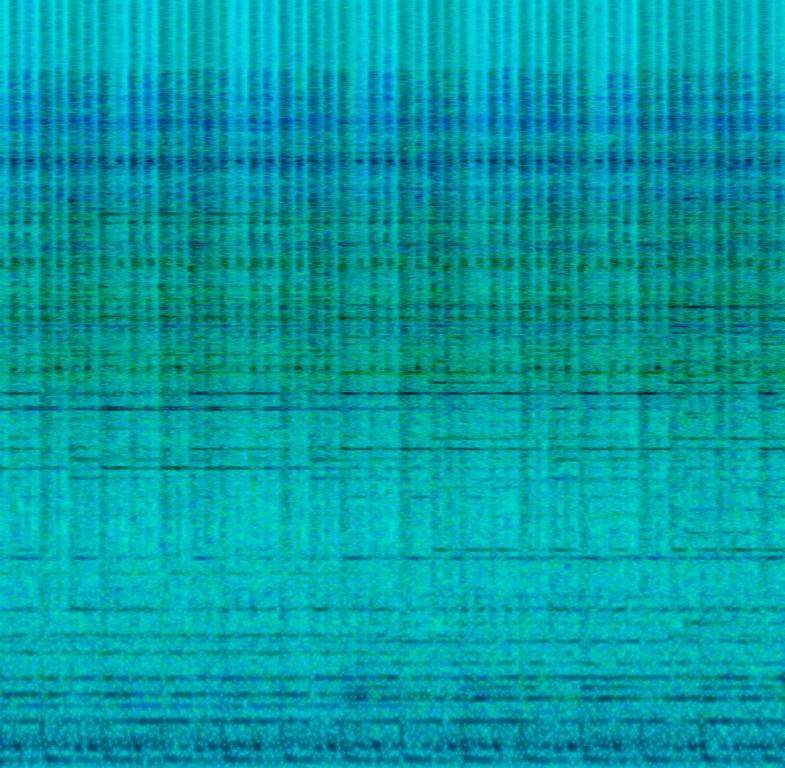
This is an electronic dance music piece. The tune is being played with a melodic bell preset. There is a medium-pitched synth holding the chords in the background. The rhythm is provided by a crisp electronic drum beat. The atmosphere is vibrant. This piece could be playing at a nightclub. It could also be included in the soundtrack of a movie taking place in winter.